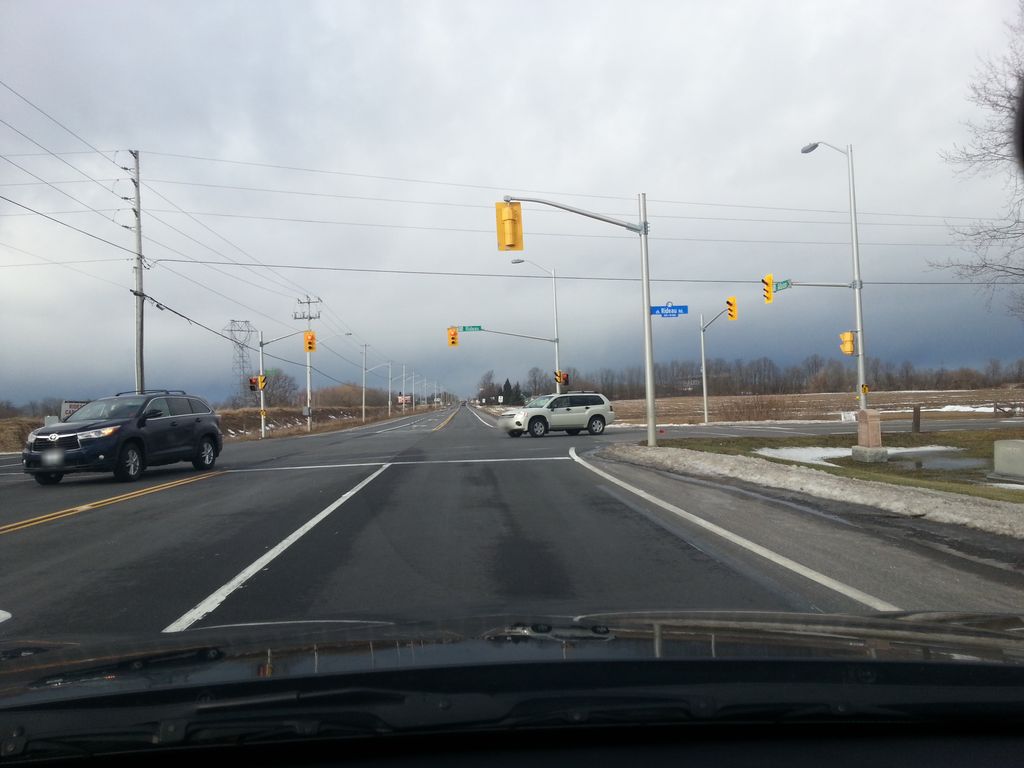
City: ottawa-gatineau